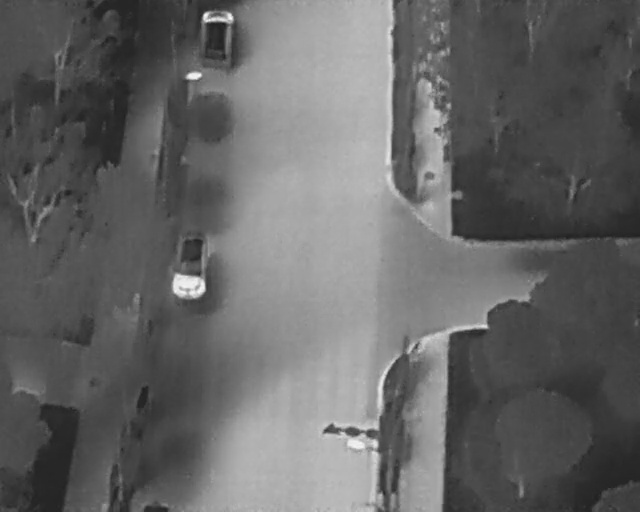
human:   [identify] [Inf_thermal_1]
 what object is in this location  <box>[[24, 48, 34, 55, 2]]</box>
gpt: <ref>1 medium car at the left</ref>

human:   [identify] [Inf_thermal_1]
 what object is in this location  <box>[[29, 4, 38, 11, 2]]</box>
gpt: <ref>1 medium car at the top</ref>